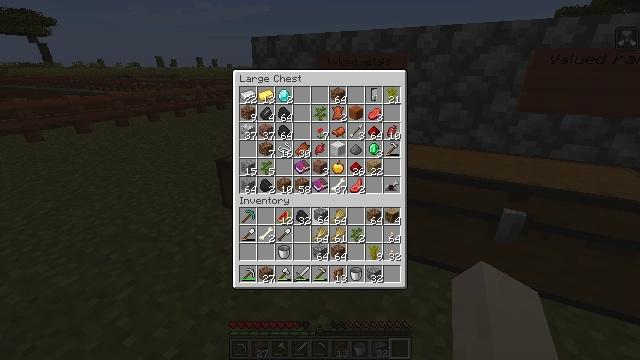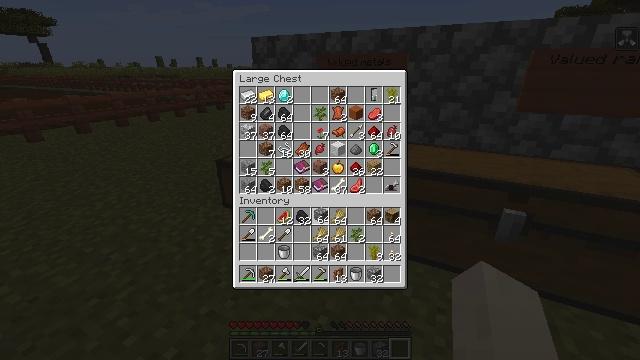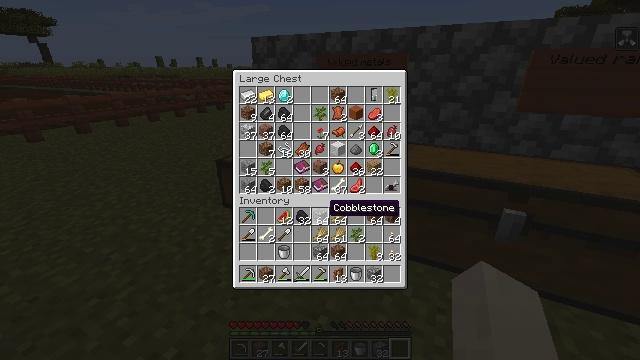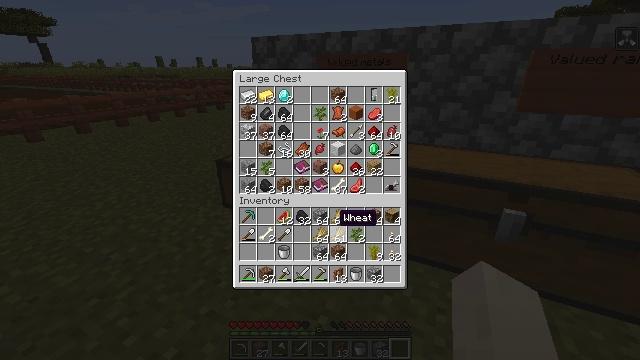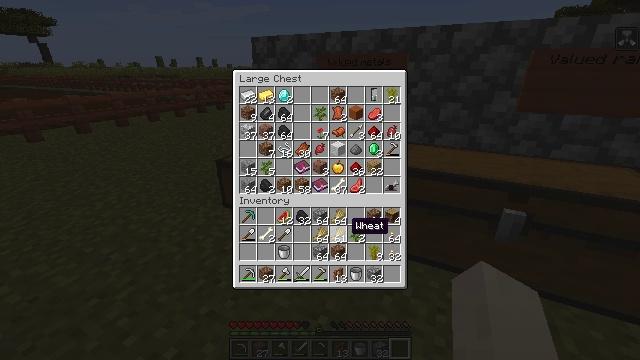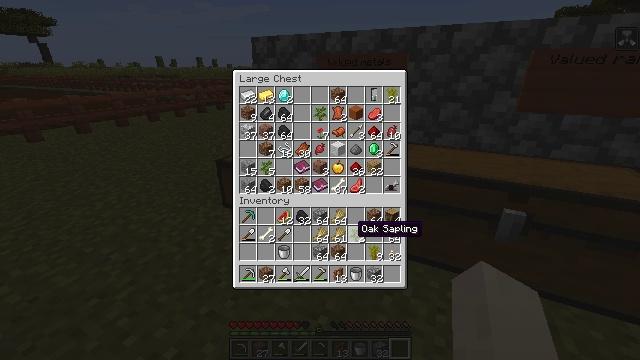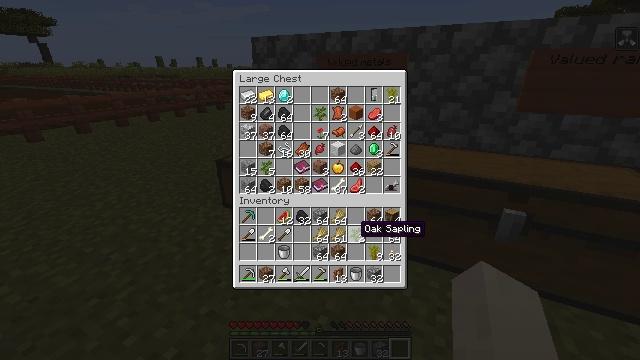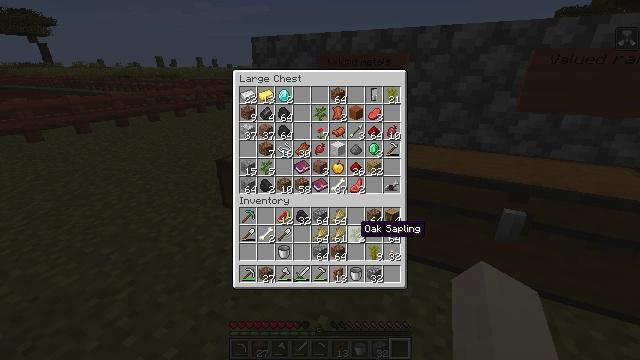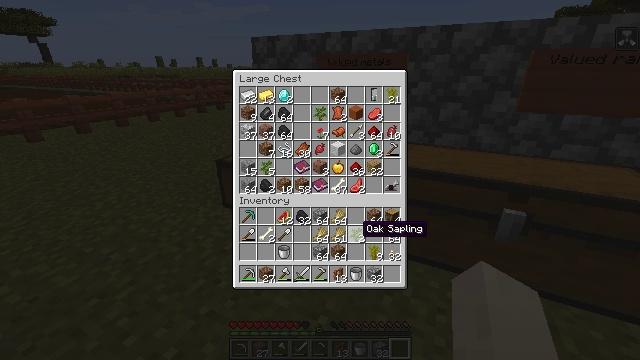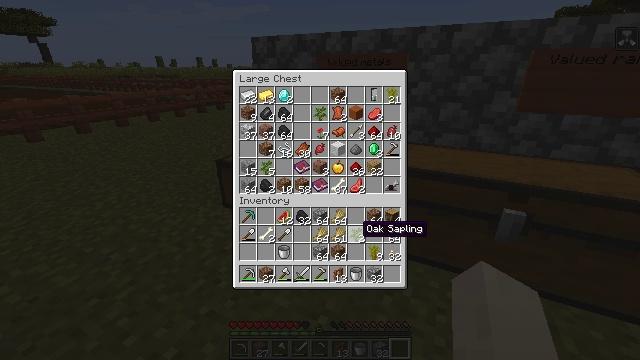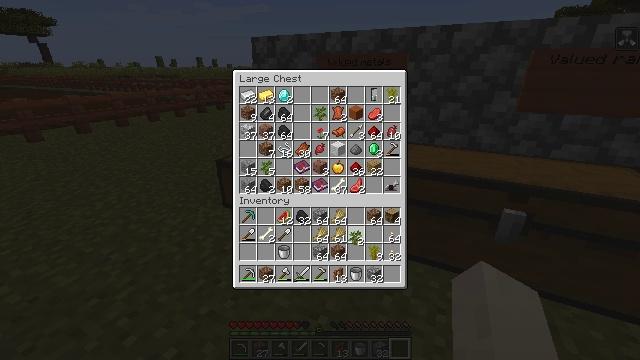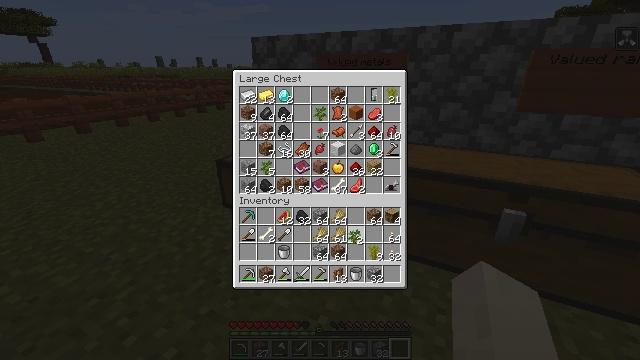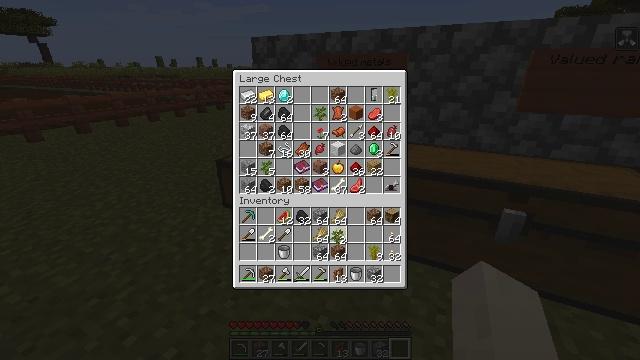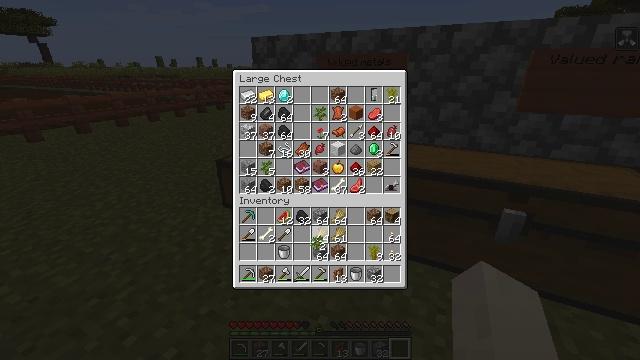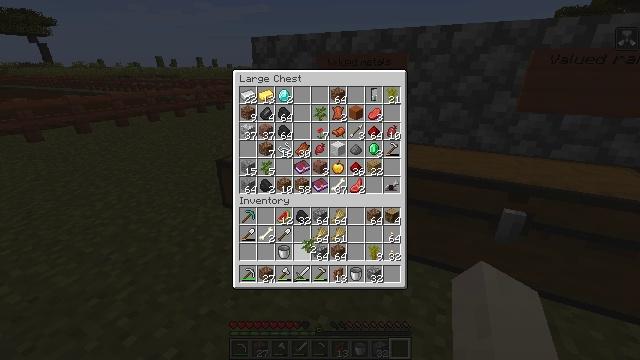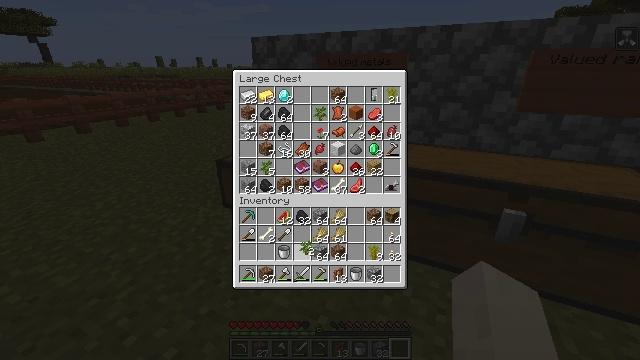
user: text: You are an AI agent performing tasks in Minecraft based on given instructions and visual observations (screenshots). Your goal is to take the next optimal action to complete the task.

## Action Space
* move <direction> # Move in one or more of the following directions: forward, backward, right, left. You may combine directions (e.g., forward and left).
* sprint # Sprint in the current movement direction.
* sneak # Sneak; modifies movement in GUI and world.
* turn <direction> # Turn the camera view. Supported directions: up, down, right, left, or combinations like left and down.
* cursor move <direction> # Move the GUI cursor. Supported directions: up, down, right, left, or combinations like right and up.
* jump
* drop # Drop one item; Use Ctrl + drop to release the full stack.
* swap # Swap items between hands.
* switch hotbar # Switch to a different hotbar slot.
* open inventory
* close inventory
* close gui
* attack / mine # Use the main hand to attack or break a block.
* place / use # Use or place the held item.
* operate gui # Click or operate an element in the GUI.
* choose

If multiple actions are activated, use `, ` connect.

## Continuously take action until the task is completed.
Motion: motion action
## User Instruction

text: Gather the acacia wall sign.
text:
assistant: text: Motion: operate gui
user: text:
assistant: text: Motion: no_op
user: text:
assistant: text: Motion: cursor move right and down
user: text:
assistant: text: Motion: cursor move right and down
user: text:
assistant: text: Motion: no_op
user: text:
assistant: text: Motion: no_op
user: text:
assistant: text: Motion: no_op
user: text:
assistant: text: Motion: no_op
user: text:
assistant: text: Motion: no_op
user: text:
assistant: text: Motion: operate gui
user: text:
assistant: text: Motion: operate gui
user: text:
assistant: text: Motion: cursor move left
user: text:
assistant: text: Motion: cursor move left
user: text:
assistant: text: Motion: cursor move left
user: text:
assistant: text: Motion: no_op
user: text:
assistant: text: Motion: no_op
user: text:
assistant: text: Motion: no_op
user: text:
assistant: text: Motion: operate gui
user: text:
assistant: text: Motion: operate gui
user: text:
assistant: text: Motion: operate gui
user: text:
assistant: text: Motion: no_op
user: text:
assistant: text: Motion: no_op
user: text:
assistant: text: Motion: no_op
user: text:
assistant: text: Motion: no_op
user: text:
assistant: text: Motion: no_op
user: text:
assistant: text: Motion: no_op
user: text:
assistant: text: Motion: turn right, close gui
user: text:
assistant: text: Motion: turn right
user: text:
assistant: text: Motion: move right, turn right and up
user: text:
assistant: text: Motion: move right, turn right